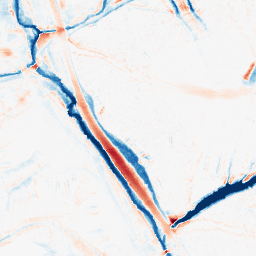
Category: morphological
Decomposition family: morphological
Decomposition parameters: operation: average
size: 10
Upsampling method: quintic
Upsampling parameters: scale: 8
Upsampling scale: 8